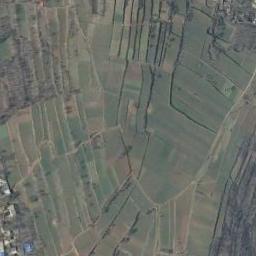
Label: terrace